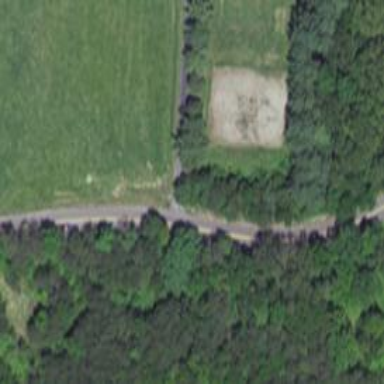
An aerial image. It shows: Secondary road.